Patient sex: M
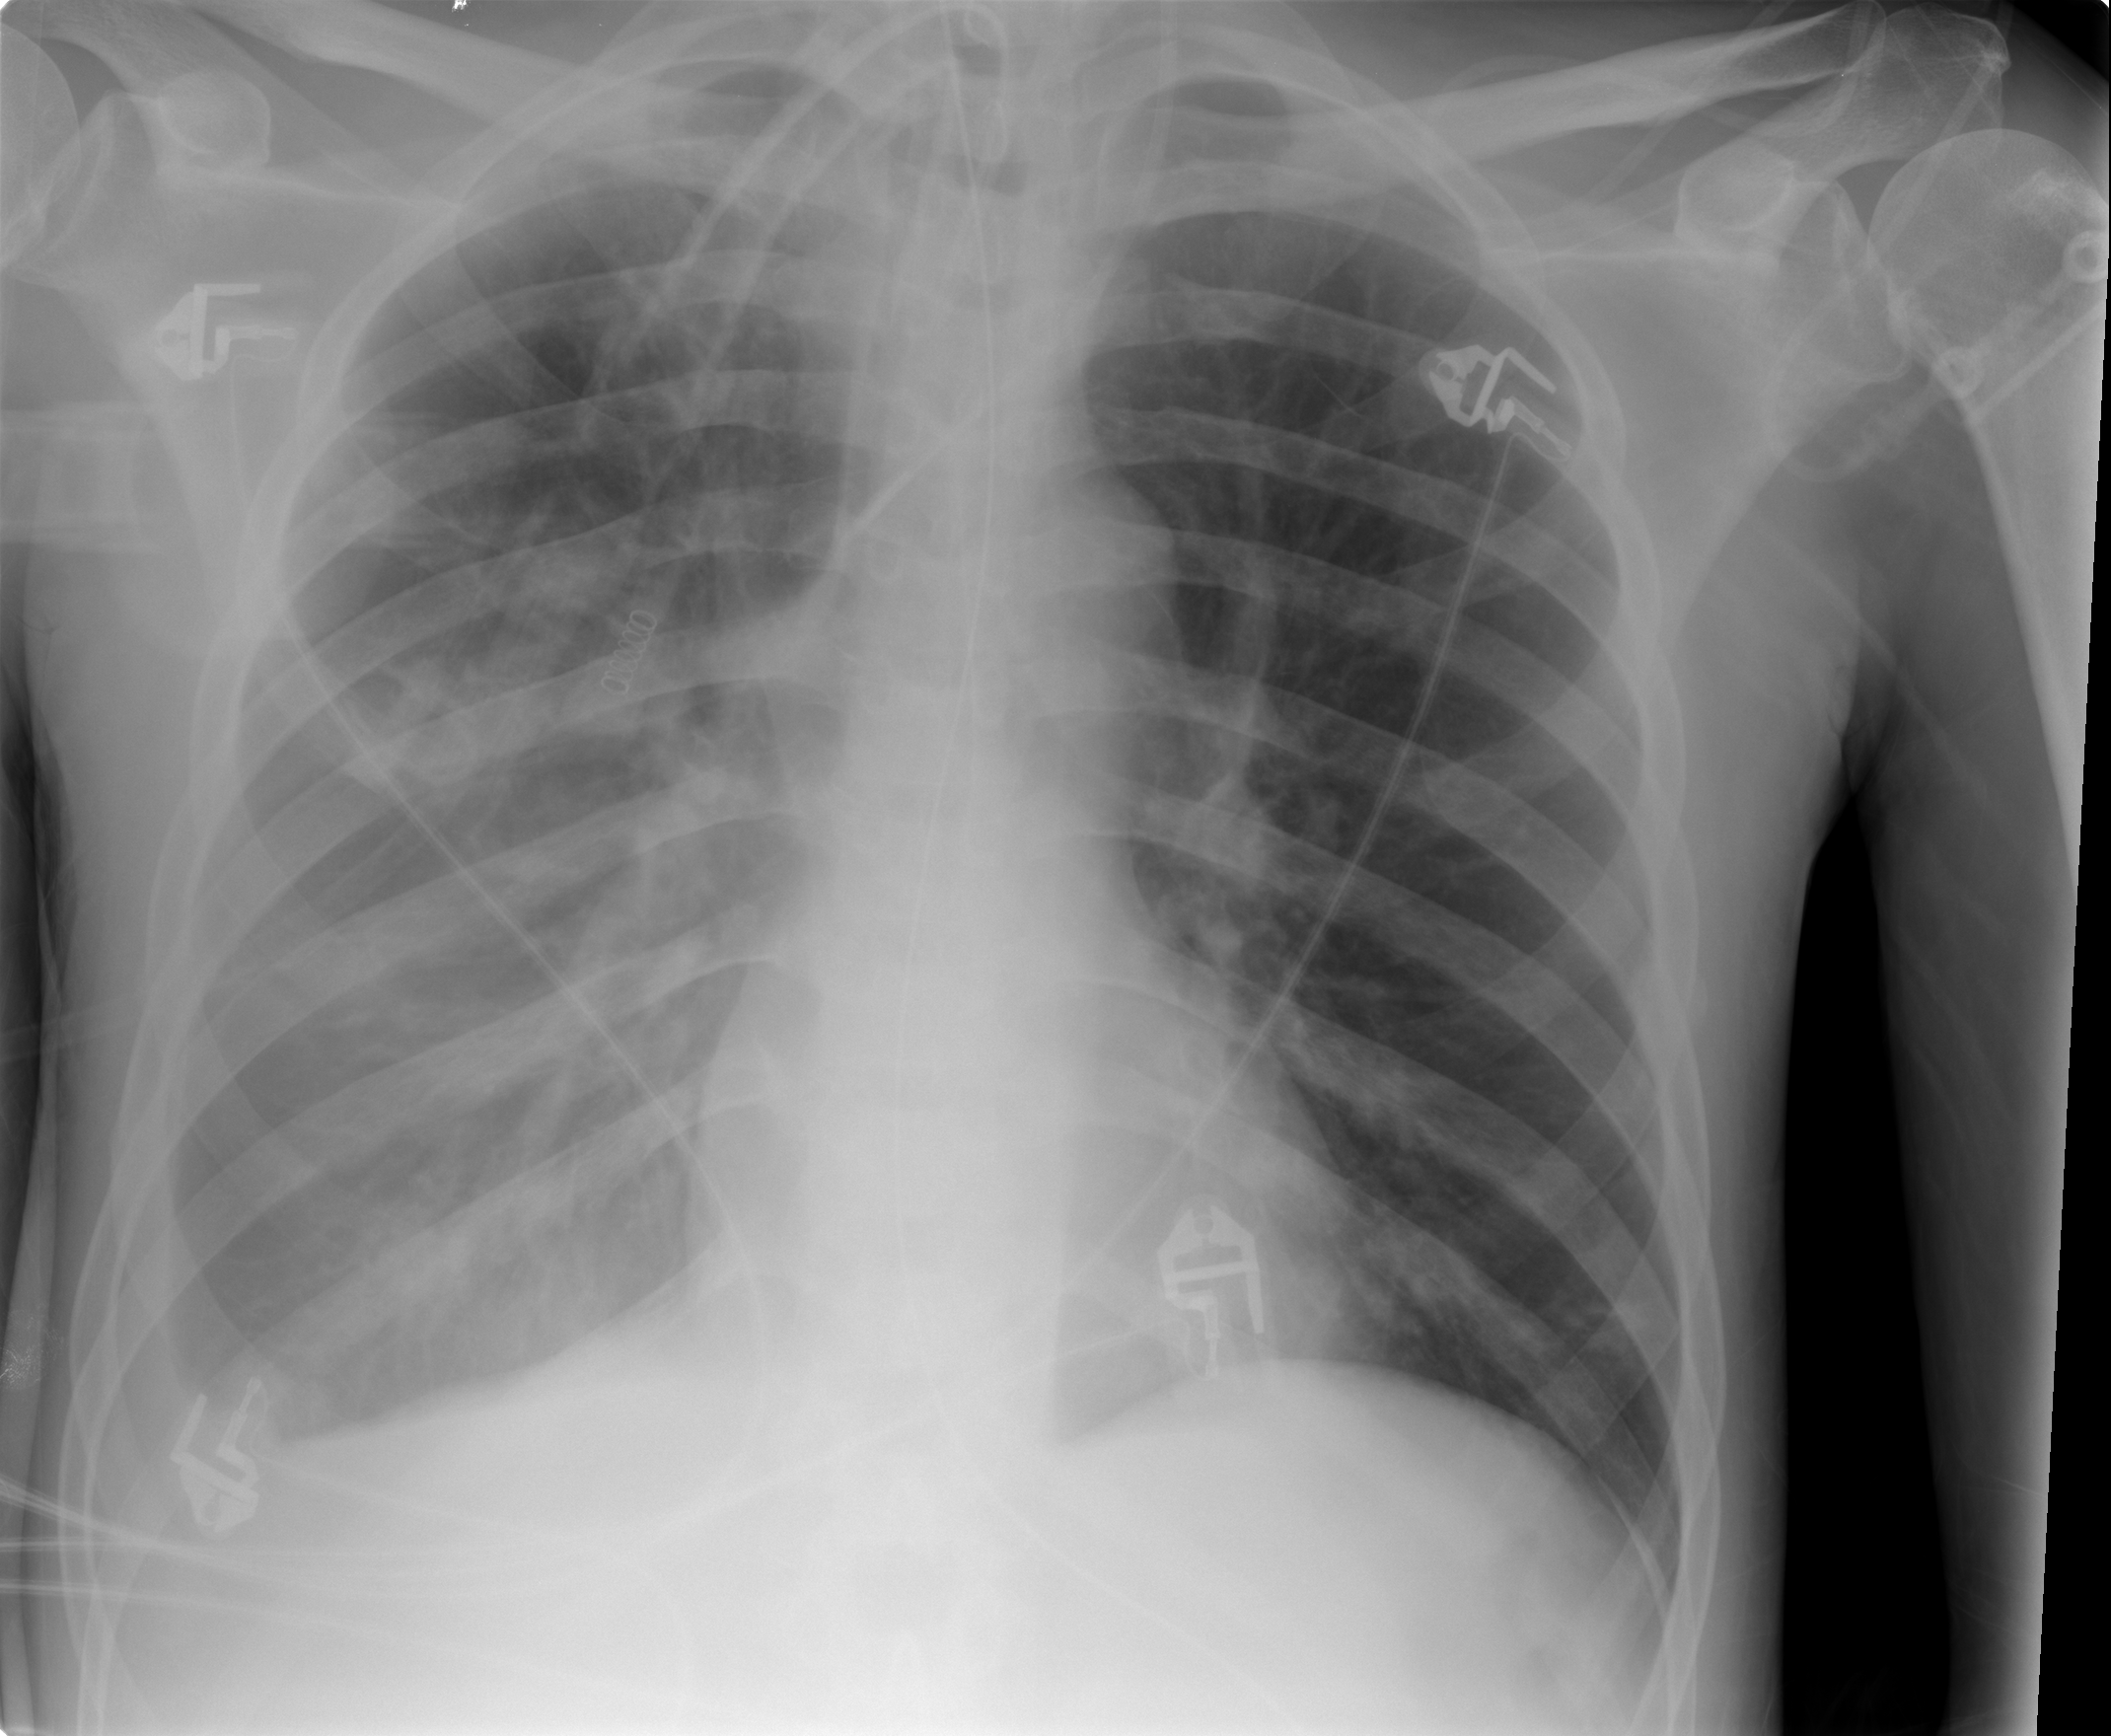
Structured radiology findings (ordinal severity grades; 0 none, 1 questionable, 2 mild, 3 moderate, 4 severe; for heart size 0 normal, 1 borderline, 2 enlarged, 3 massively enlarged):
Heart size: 0
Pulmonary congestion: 2
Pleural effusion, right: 2
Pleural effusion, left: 2
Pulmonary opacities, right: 2
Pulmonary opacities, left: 2
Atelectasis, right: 2
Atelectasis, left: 2